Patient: sex M, age 74
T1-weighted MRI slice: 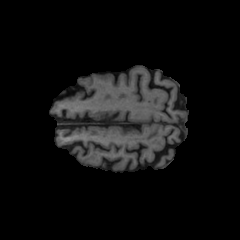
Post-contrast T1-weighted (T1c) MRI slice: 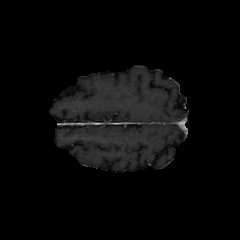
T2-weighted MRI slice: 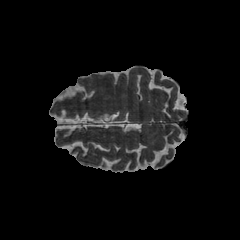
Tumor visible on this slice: no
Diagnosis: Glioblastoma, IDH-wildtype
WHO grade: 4